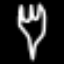
Label: fork